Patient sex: M
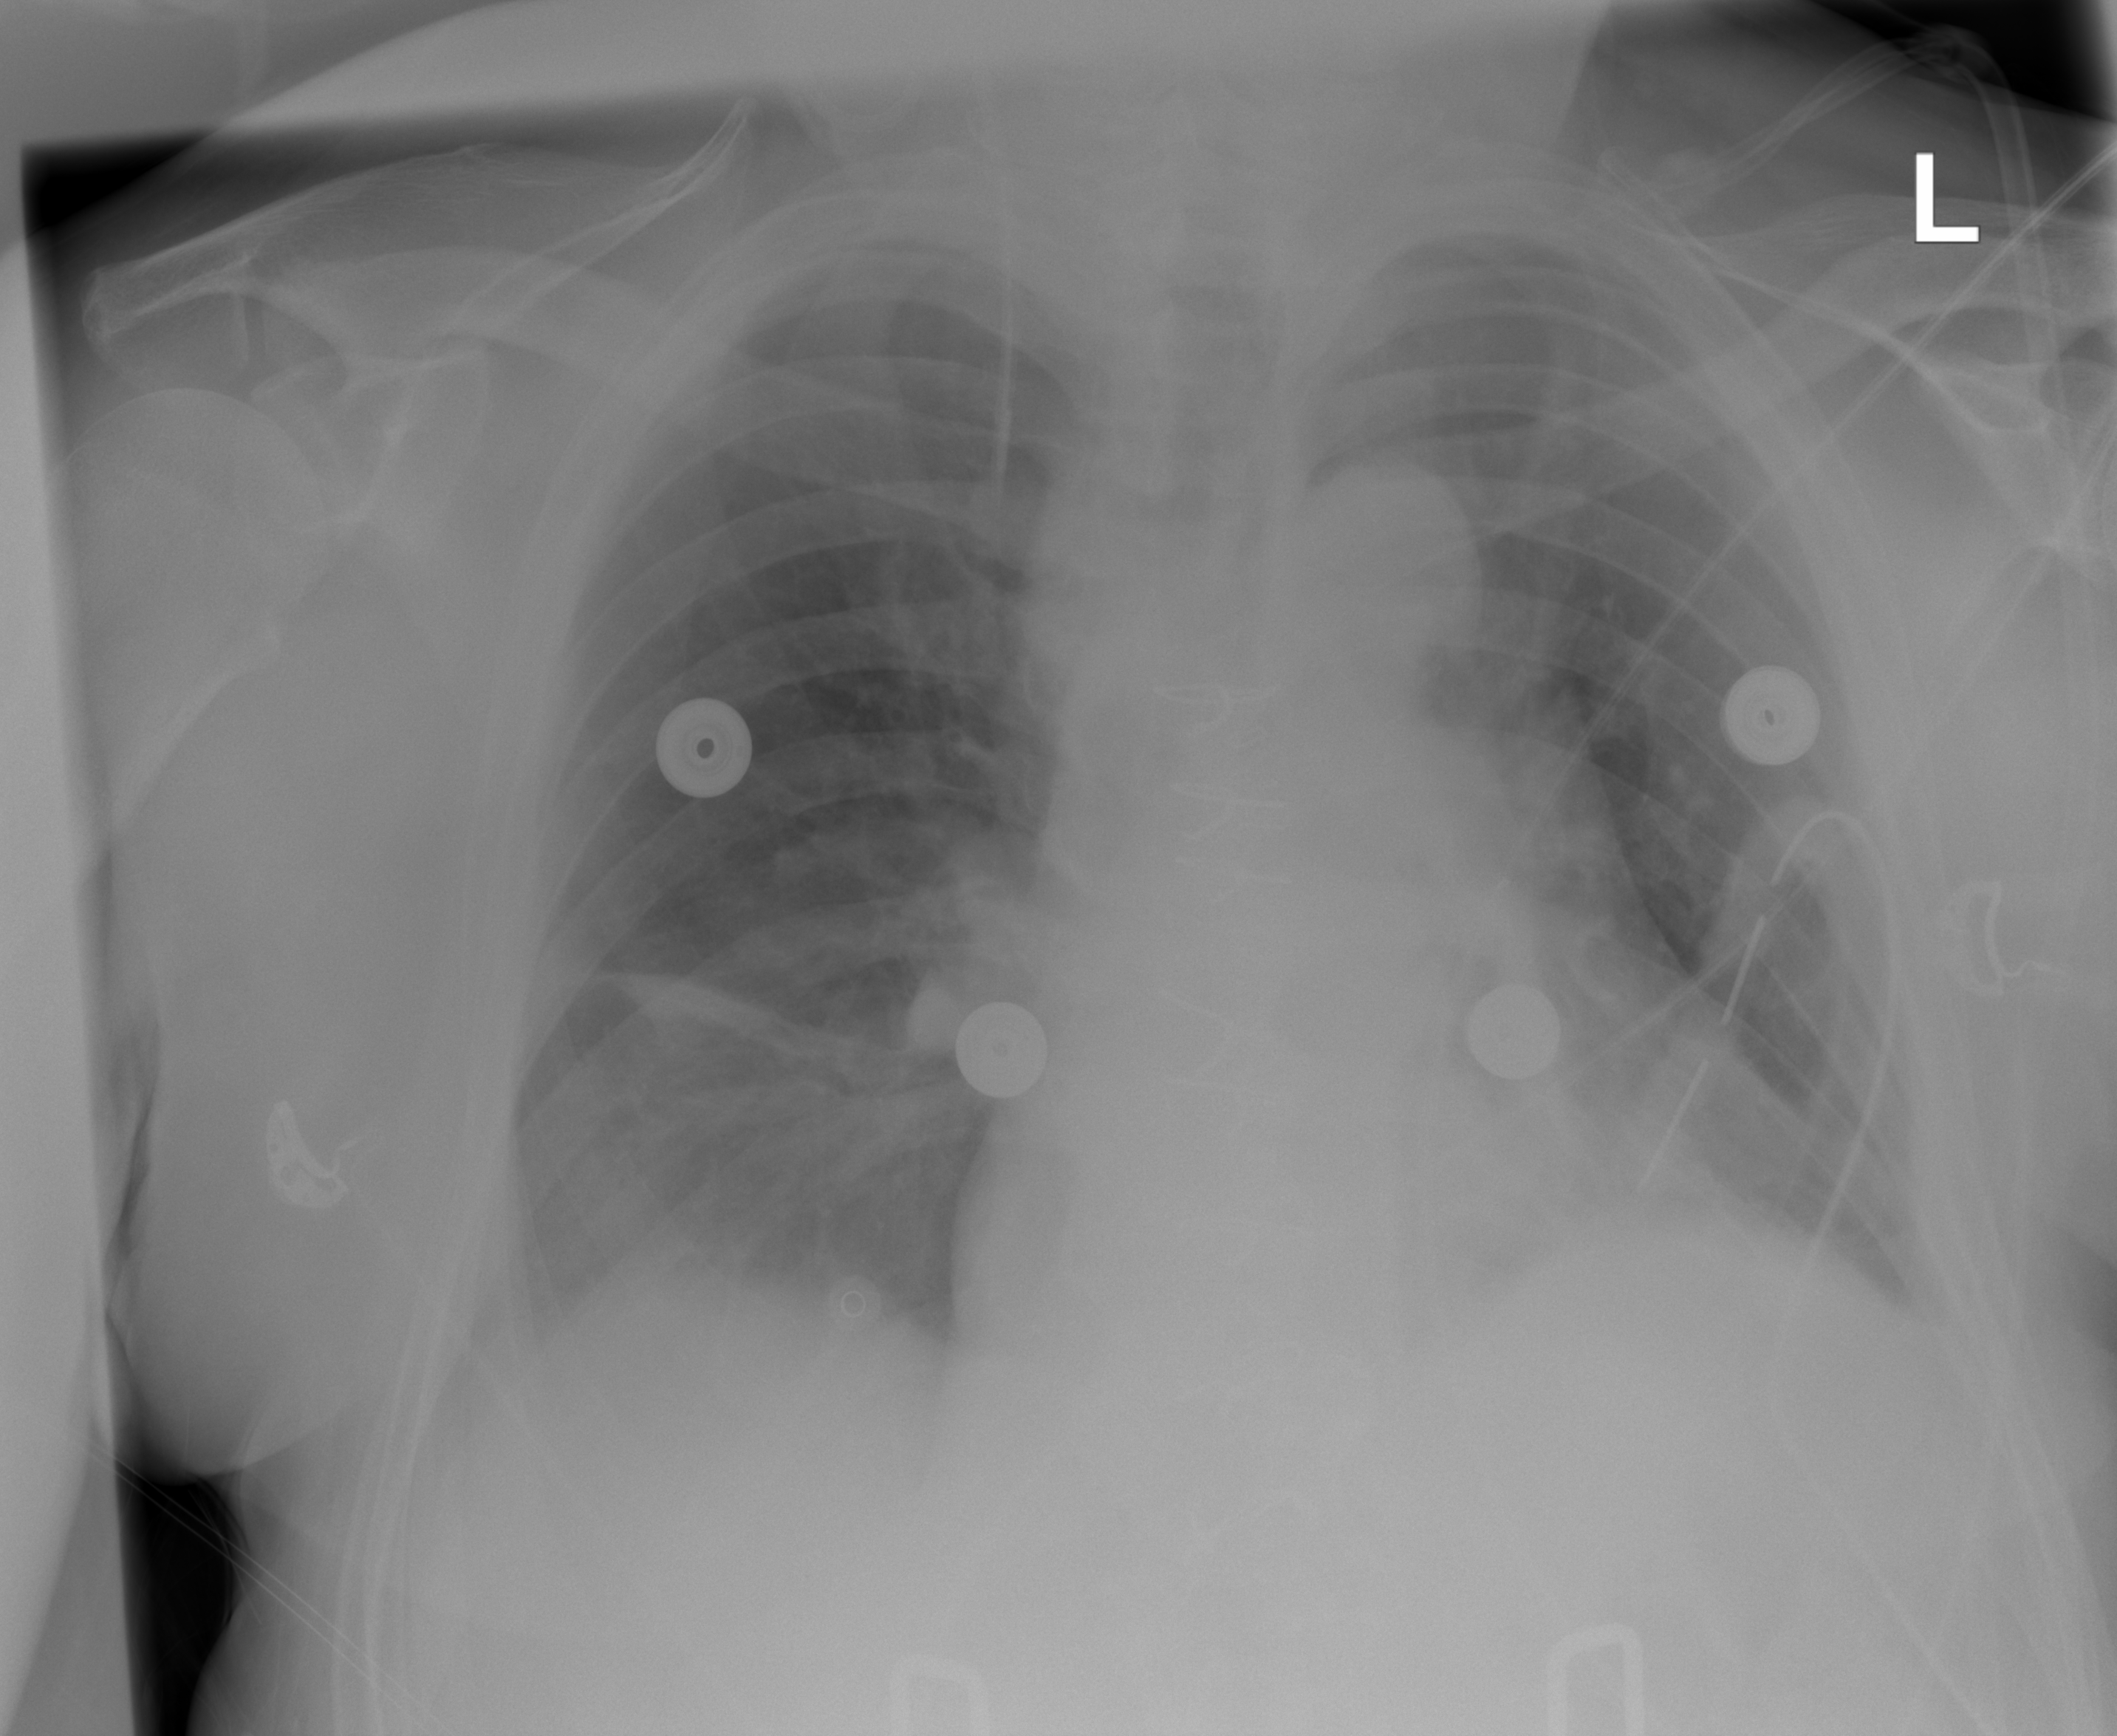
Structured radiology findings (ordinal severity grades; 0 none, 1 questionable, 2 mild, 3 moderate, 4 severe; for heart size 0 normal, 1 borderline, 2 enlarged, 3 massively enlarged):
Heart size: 0
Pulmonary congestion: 0
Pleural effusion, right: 2
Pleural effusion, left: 1
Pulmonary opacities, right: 0
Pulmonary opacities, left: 0
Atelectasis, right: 2
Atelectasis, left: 2